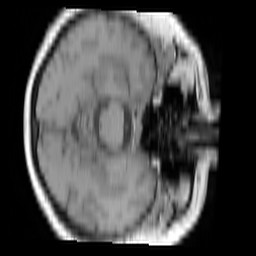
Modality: T1w
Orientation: axial
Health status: ill
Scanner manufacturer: siemens
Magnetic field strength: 3 T
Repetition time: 0.44 s
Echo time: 0.00266 s